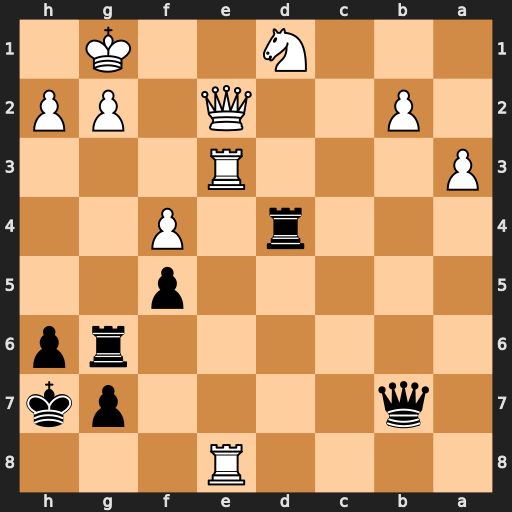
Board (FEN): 4R3/1q4pk/6rp/5p2/3r1P2/P3R3/1P2Q1PP/3N2K1
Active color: b
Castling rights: -
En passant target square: -
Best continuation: Rxd1+ Kf2 Qxg2#